Question: I would like to implement web-view like tabs in a native iPhone application. I would prefer not to write it from scratch. Is there a framework I can use for this feature? Here is an example.

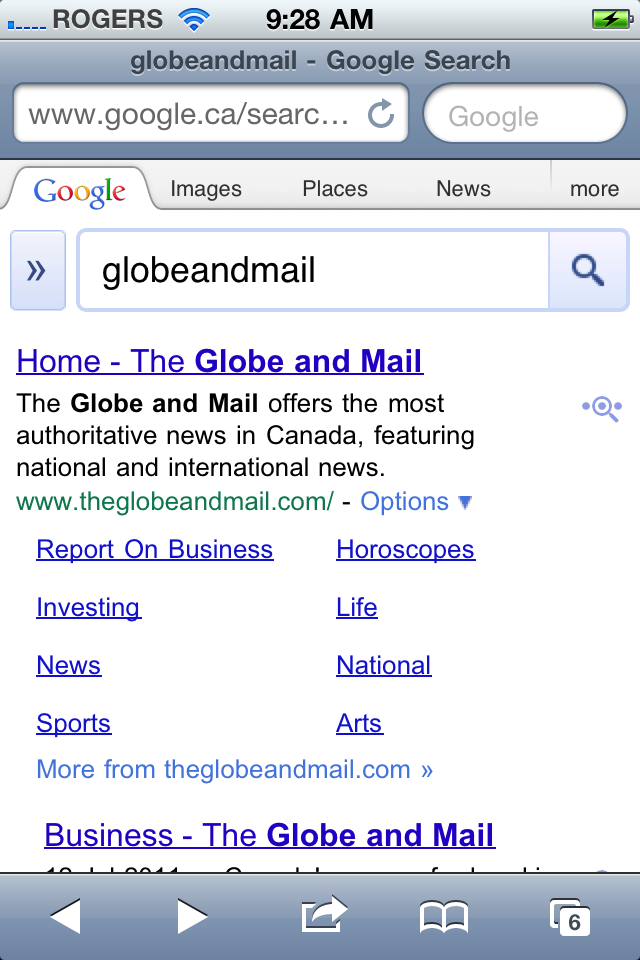
Answer: Apple's Guidelines would tell you to use a Tab Bar placed at the bottom for this. It's also possible to create upper "tabs" using a styled UISegmentedControl or just UIButton's that switches views.